Aerial crown-view tile of a tropical tree (Barro Colorado Island, Panama), acquired 20250616:
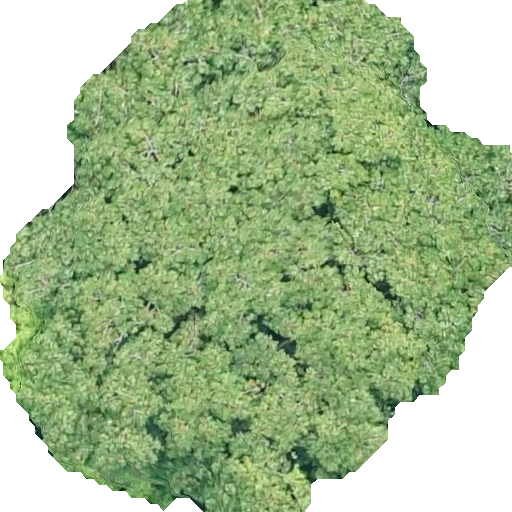
Species: Virola surinamensis
GBIF accepted scientific name: Virola surinamensis
Crown area: 294.531 m²